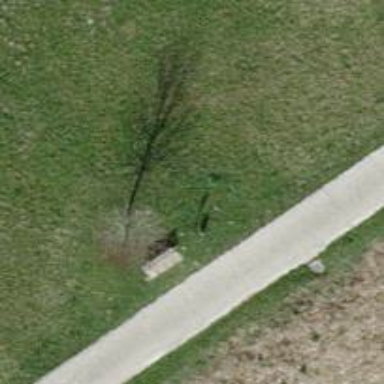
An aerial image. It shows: Evergreen tree with needle-leaved leaves.